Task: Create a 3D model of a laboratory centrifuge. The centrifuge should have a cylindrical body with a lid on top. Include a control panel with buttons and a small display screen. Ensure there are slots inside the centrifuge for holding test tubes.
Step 632:
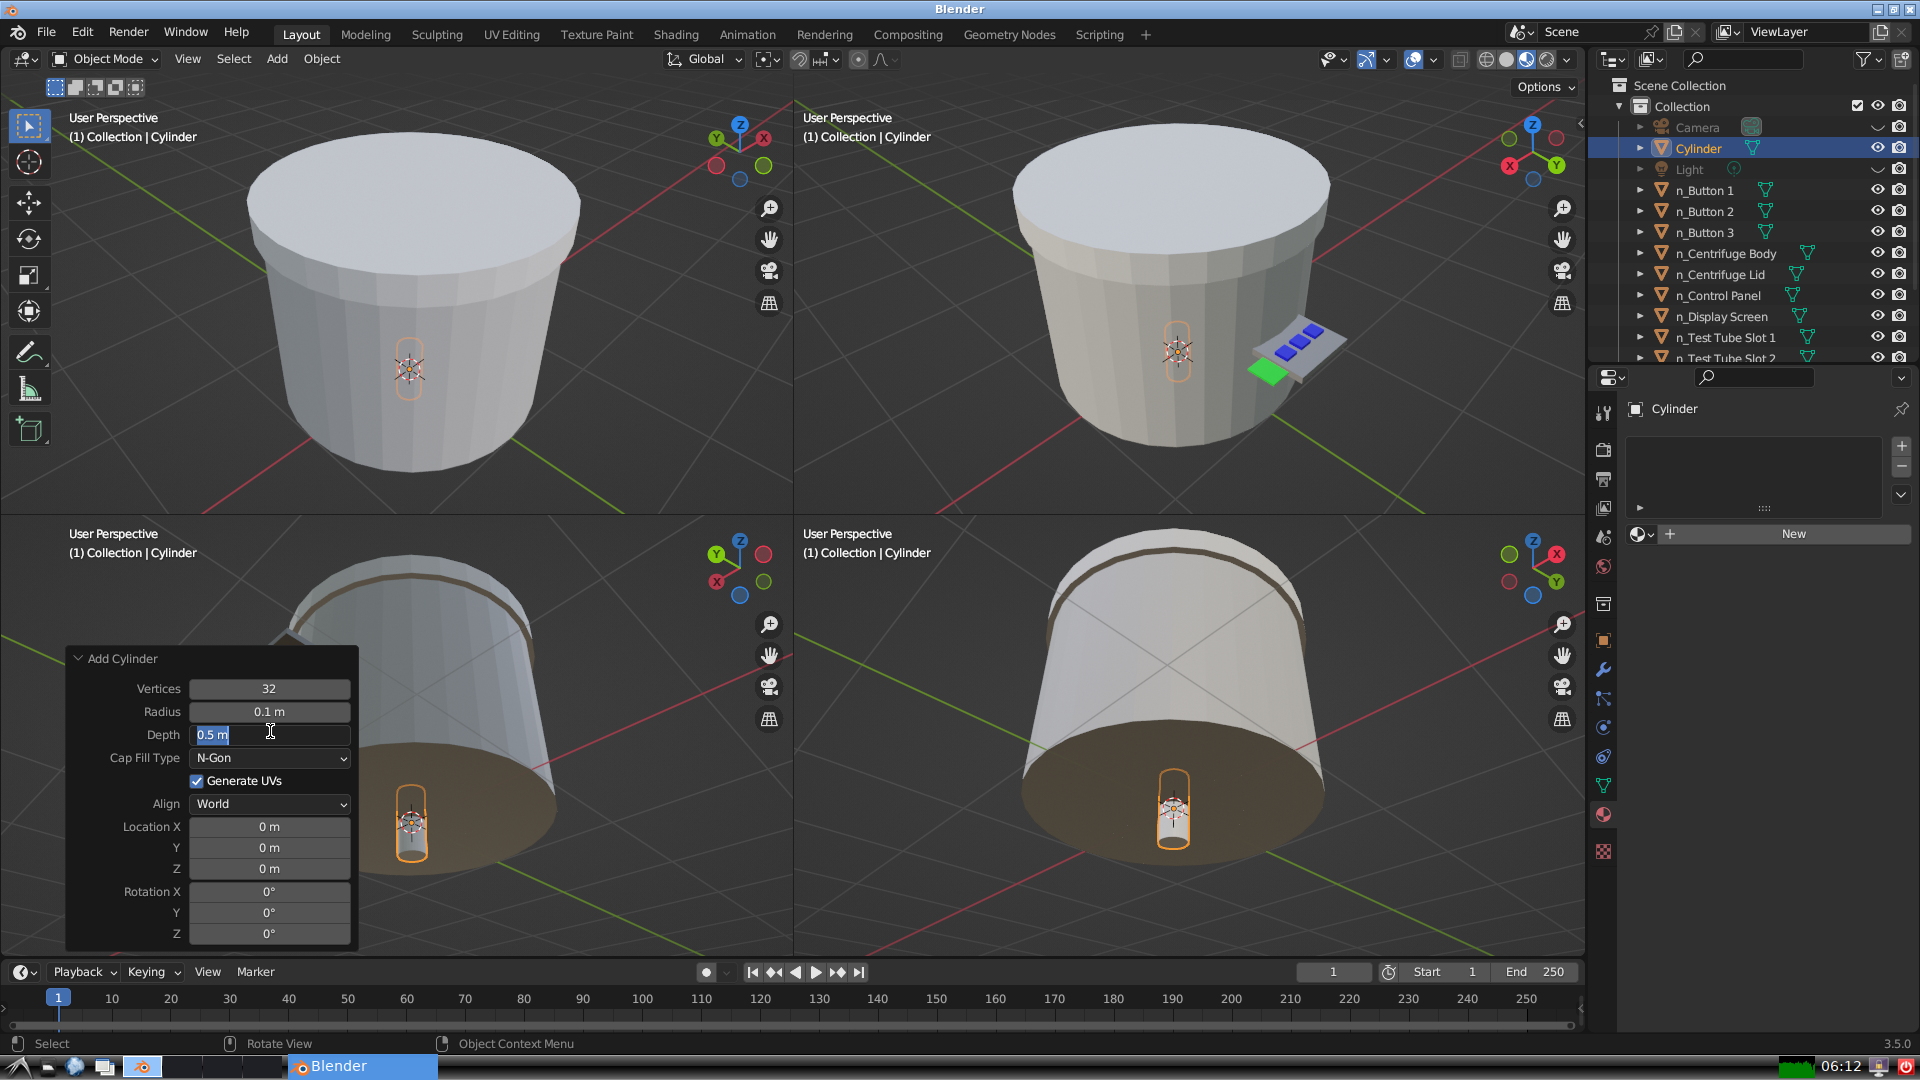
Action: input_text: 0.5